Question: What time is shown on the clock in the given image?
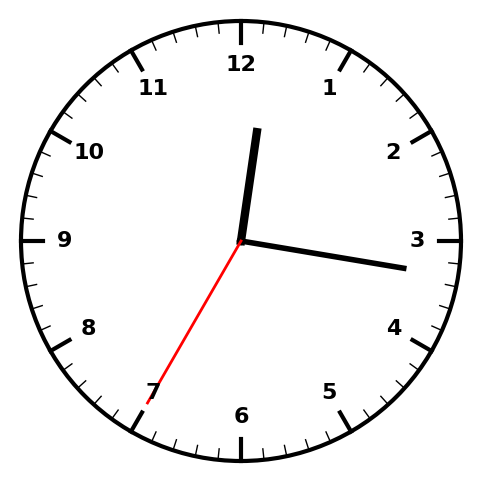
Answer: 12:16:35